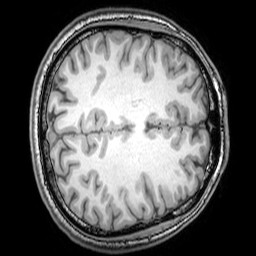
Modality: T1w
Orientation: axial
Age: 25
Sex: male
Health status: healthy
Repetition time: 0.081 s
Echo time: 0.037 s